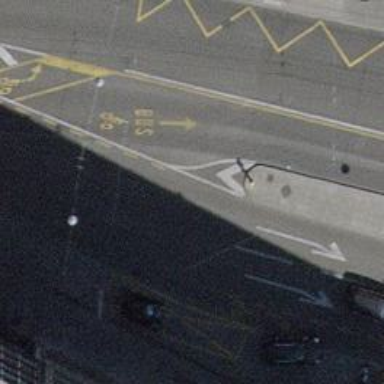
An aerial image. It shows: Tertiary road with asphalt surface and cycle track on the right.